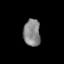
Tissue: lung
Cell type: Epithelial cells
Senescence score: 0.1918
Nuclear area (px): 444
Mean DAPI intensity: 135.588